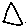
Label: triangle